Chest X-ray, AP view. Patient: 59 years old, sex M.
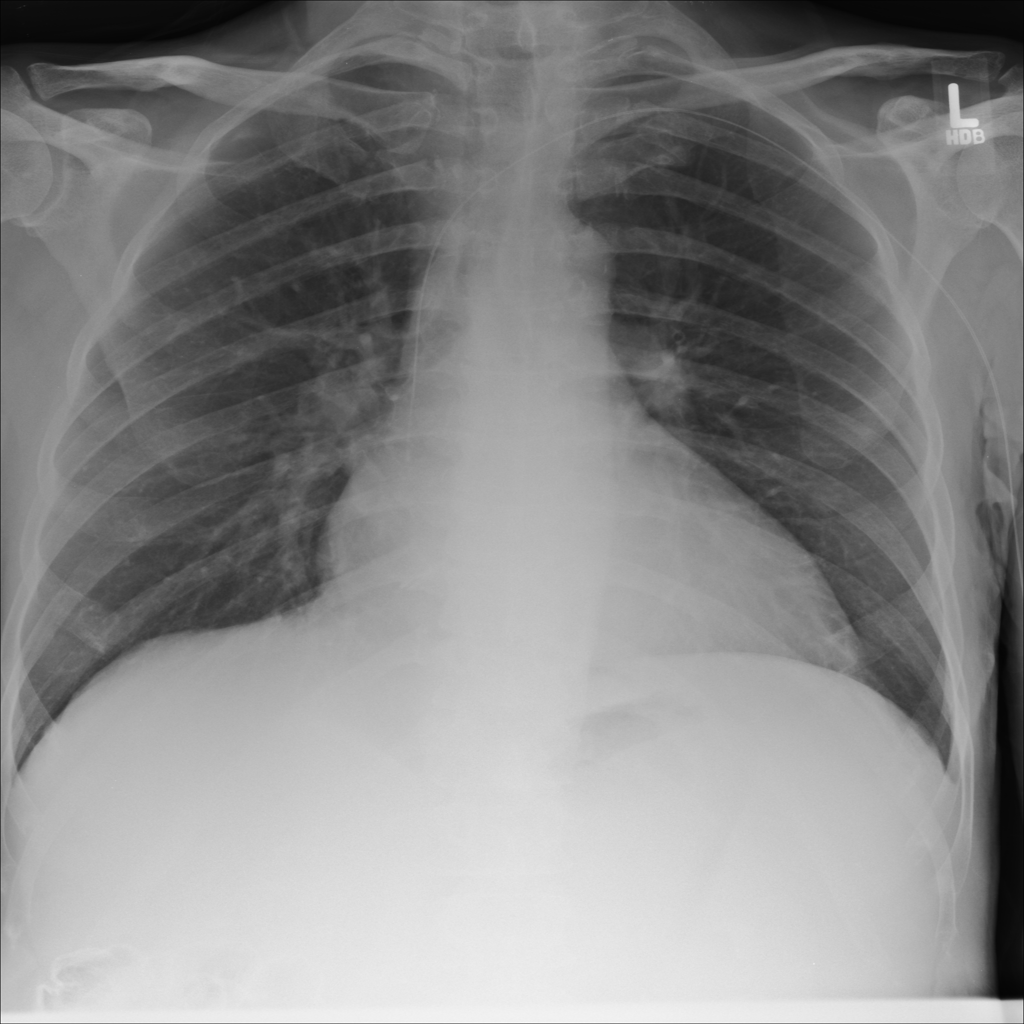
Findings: No Finding